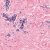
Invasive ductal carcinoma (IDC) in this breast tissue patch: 0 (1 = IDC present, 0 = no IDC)